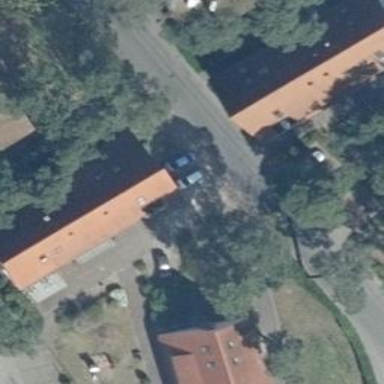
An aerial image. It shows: Building.